Question: I am working on a project that consists of a online store, to sell Printed Circuit Boards.
But the hole system will be automated, and will be able to view online the Gerber files (Gerber are the files that has the machine code for the pcb).
I need to choose the best way to "output" this file uploaded by the user, to the webpage. Only for viewing the PCB before buying.
I have done the entire PHP code to process the Gerber, but, I can't decide if the file will be proccesed, and then:
- - -
Anyway, what do you think I should use, and if I didn't tought in another way of doing it, please tell me!
Here is an example of the output as Canvas (With the source being a JavaScript function object, that has many drawLine commands):

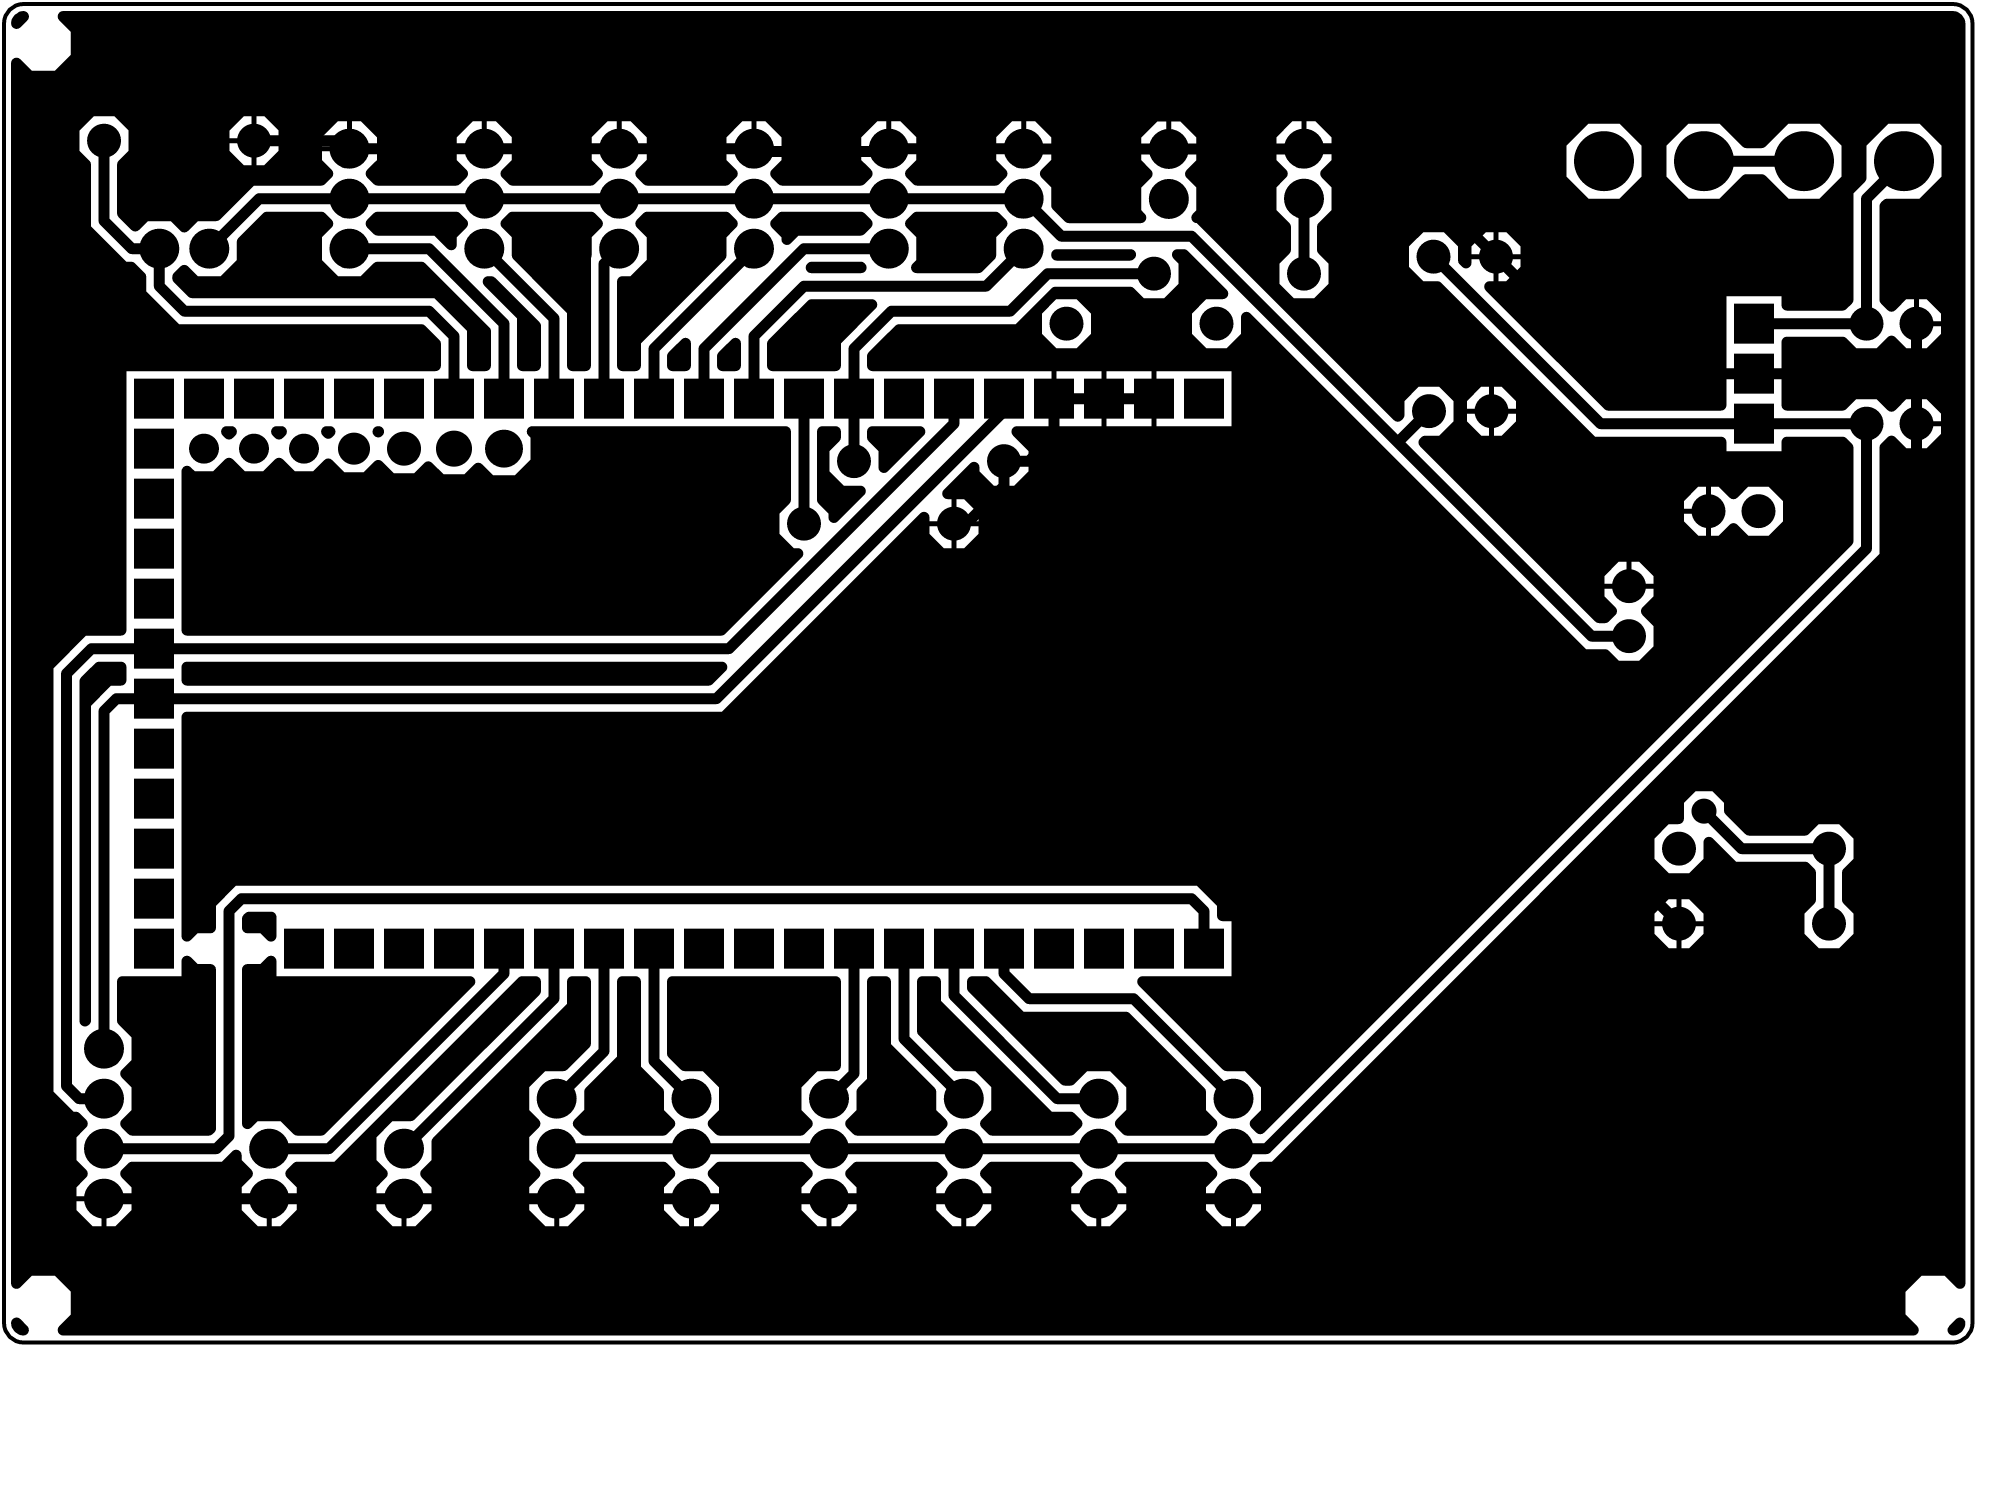
Answer: I'm opting for SVG file, even if it's slower than 'canvas', but considering that won't be real time drawing process in terms of user interaction with the drawing object it's a good choice. SVG's are actually vectors, hence the images won't be crispy on large images. There are some quite good libraries out there which are working with svg-s like:
<URL>
<URL>
<URL>
<URL>
I think d3 is one of the best. I definitely wont' recommend PHP image library.